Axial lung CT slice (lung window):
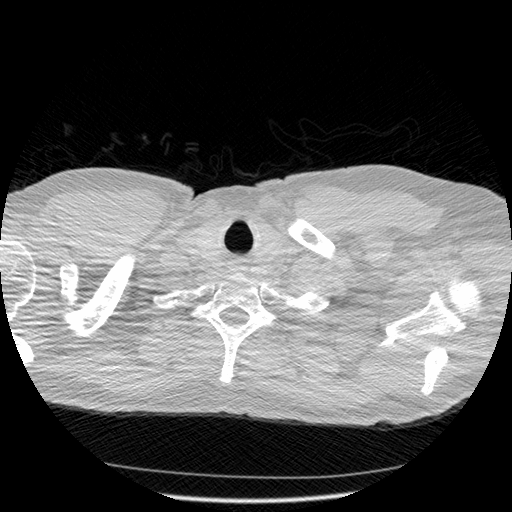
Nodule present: no